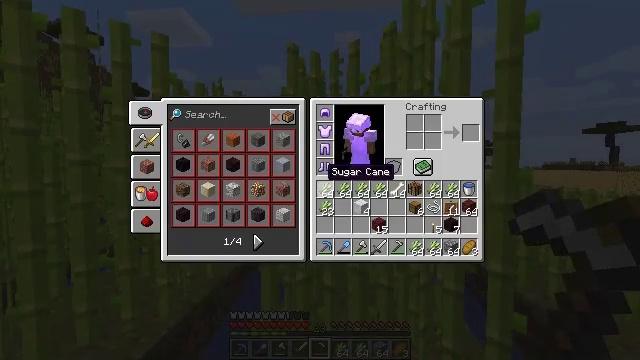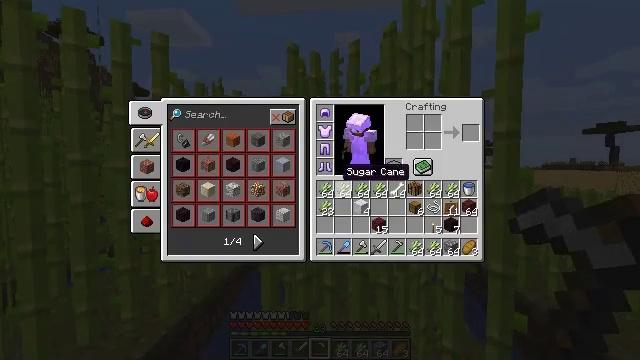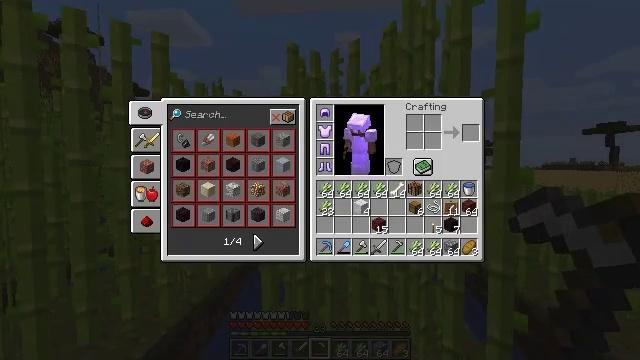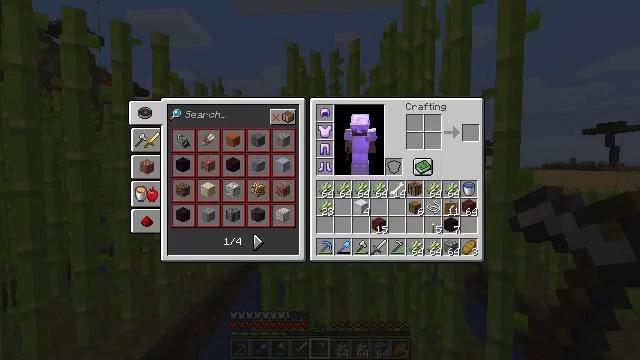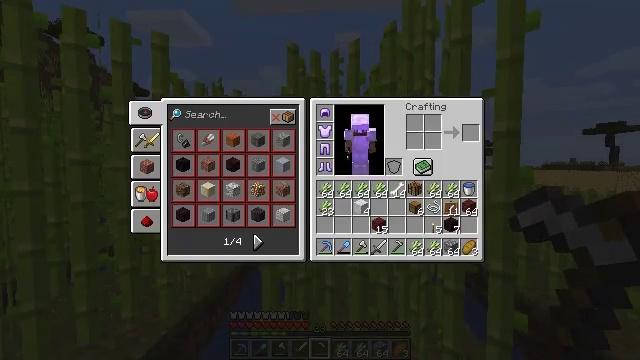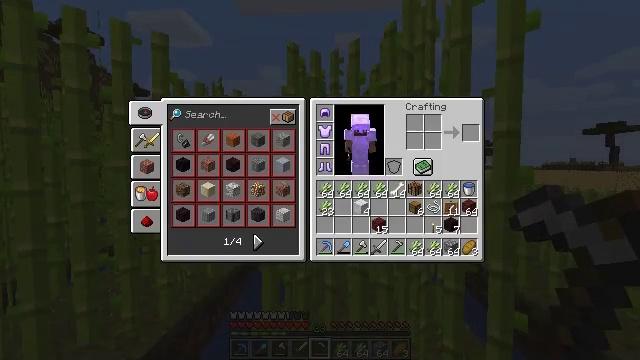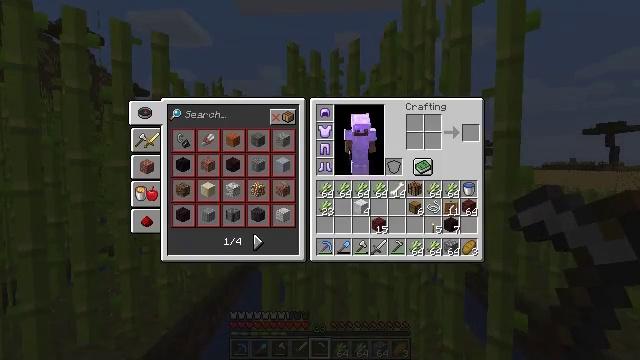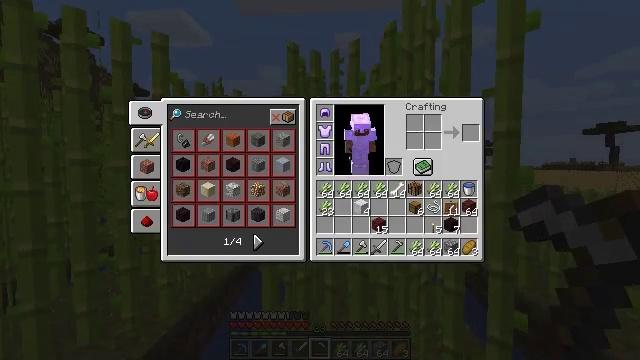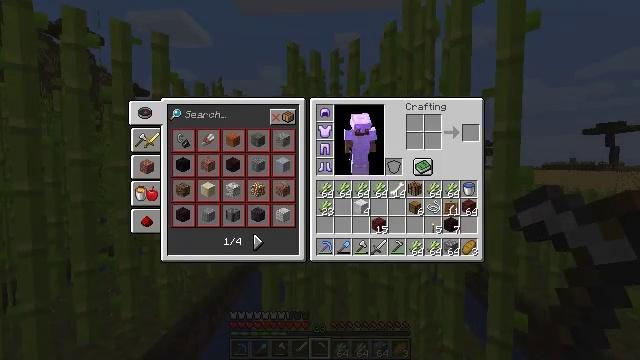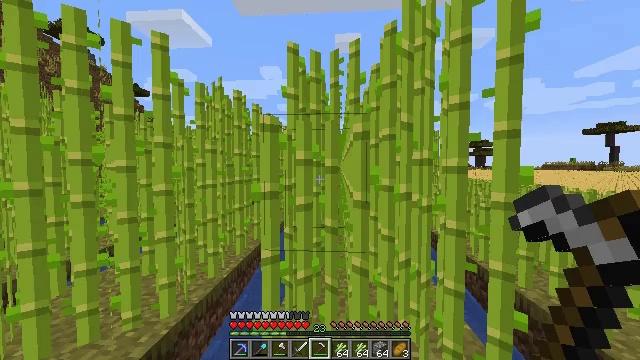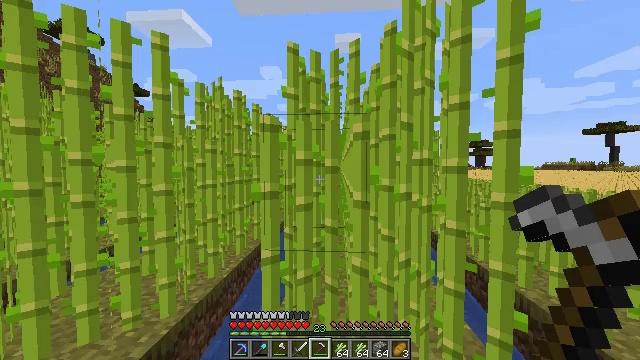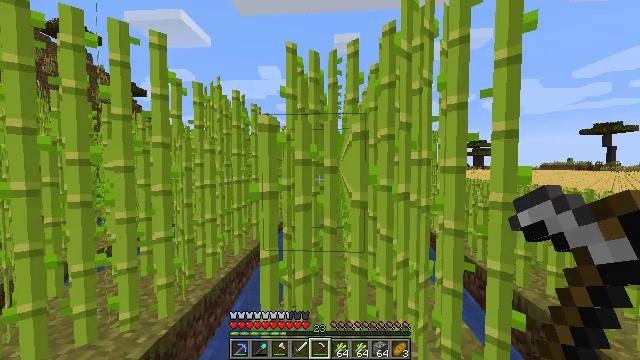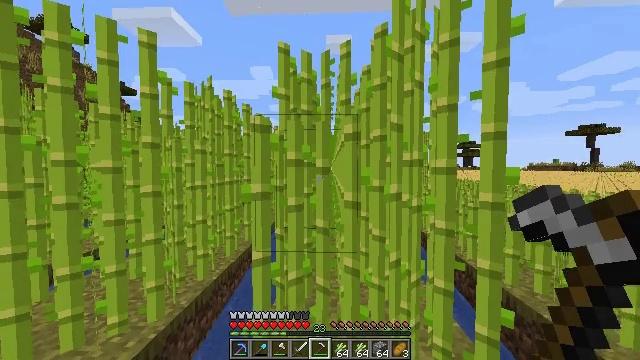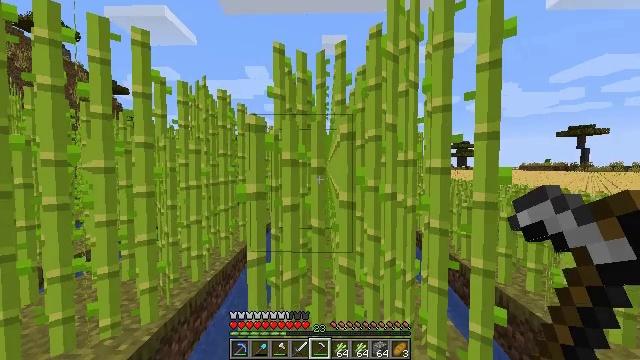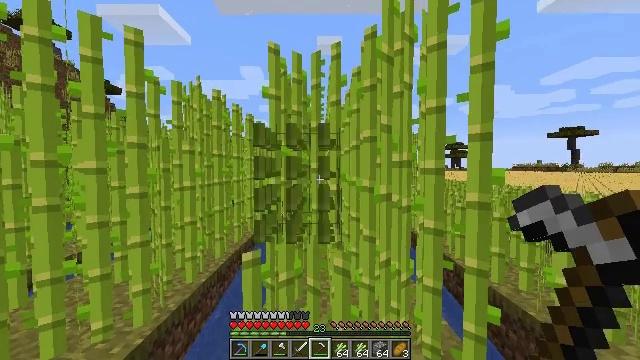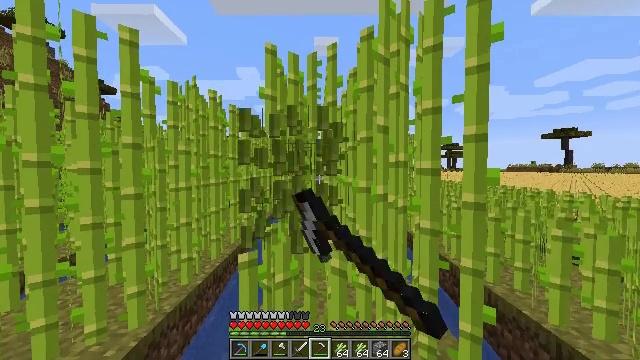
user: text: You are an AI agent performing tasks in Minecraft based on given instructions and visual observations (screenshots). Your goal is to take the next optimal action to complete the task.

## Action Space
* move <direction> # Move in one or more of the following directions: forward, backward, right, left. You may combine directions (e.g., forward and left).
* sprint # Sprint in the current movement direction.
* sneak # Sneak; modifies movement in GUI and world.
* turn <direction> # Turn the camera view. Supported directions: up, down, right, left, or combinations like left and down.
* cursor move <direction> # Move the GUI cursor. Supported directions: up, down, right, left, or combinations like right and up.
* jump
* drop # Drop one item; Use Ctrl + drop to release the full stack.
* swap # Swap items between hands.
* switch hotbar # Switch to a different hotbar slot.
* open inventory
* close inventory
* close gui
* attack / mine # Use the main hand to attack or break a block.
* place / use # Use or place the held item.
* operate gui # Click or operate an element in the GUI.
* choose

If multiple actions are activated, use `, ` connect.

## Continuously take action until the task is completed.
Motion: motion action
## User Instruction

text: Harvest sugar cane from the plant.
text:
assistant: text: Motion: cursor move right
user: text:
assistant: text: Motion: cursor move right
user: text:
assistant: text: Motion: cursor move right
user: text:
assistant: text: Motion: no_op
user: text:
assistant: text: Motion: no_op
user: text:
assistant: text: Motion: no_op
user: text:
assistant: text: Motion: no_op
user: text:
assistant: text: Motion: no_op
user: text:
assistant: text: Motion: no_op
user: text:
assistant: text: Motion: no_op
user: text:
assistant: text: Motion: no_op
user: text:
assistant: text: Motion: turn right
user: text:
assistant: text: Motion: turn right
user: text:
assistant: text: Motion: turn right, attack / mine
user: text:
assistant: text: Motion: attack / mine
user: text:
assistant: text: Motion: attack / mine
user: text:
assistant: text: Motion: turn right, attack / mine
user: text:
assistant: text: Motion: move forward, turn right, attack / mine
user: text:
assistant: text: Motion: move forward, turn right, attack / mine
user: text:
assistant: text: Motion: move forward, attack / mine
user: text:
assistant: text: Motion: move forward, attack / mine
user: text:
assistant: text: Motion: move forward, attack / mine
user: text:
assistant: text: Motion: move forward, turn left, attack / mine
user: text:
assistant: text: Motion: move forward, turn left, attack / mine
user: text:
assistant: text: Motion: move forward, attack / mine
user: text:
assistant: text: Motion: move forward, attack / mine
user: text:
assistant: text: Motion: move forward, attack / mine
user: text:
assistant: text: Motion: move forward, turn right, attack / mine
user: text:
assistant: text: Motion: move forward and move right, turn right, attack / mine
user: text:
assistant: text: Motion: move forward and move right, attack / mine